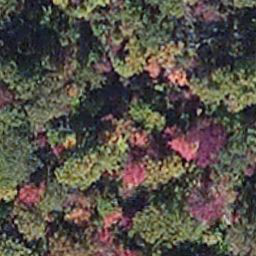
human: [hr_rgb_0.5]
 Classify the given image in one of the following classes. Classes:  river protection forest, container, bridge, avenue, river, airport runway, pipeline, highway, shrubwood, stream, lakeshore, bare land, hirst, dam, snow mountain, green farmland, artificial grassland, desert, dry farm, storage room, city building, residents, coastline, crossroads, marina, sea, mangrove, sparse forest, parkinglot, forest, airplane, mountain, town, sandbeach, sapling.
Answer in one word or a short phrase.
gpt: mangrove